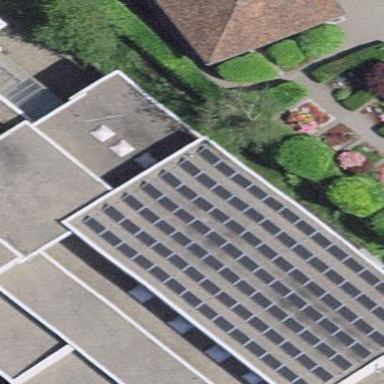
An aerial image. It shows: Solar power generator.